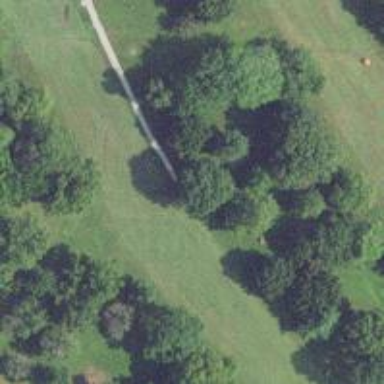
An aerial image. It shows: Golf fairway in the image.